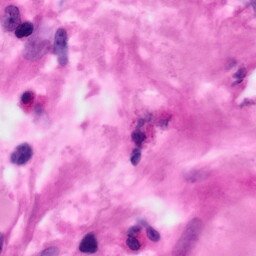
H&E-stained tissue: Pancreatic